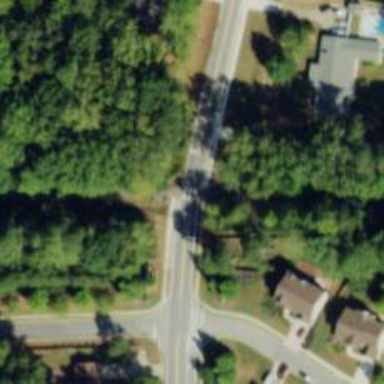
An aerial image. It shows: Crossing road.